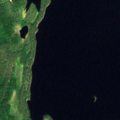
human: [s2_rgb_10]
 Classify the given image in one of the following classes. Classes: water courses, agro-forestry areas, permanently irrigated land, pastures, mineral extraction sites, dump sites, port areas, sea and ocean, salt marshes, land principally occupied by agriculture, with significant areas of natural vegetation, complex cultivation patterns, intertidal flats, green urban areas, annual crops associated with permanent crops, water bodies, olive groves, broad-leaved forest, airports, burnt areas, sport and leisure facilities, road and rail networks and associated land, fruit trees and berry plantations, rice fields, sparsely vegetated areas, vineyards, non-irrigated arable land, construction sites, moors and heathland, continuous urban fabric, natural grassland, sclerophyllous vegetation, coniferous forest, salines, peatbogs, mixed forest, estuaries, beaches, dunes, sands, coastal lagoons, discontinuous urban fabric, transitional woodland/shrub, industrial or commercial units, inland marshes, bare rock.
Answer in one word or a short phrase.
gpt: coniferous forest, water bodies